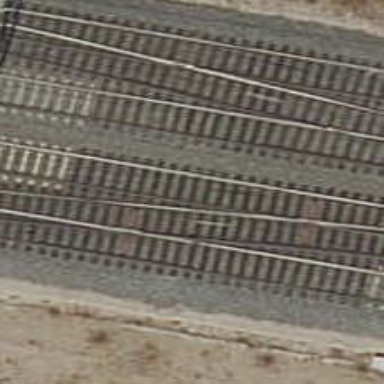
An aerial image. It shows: Railway with electrified contact lines.